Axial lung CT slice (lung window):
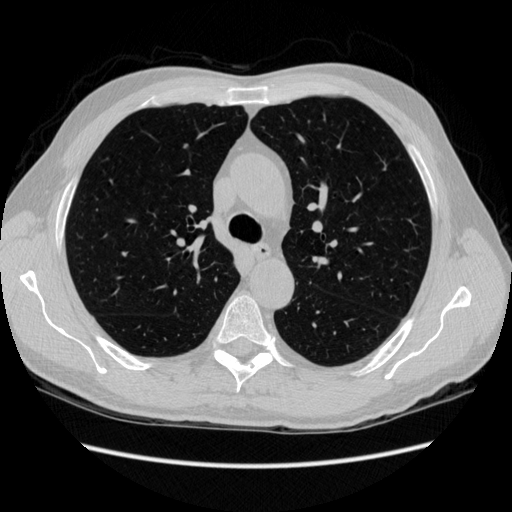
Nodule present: no